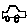
Label: car